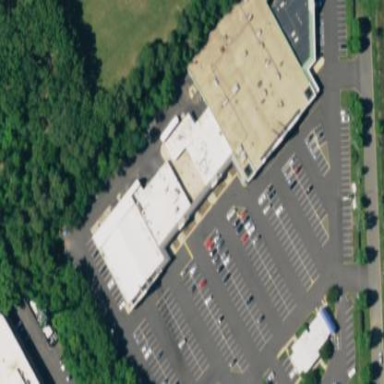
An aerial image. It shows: Retail area.